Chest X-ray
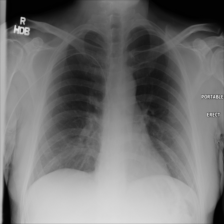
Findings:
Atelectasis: negative
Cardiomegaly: negative
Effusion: negative
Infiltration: negative
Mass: negative
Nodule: negative
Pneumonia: negative
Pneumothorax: negative
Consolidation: negative
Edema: negative
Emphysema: negative
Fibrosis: negative
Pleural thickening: negative
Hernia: negative